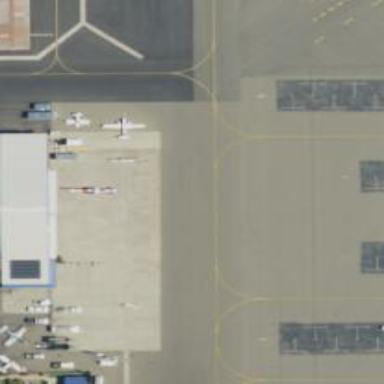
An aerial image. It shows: View of taxiway at the airport.